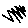
Label: zigzag